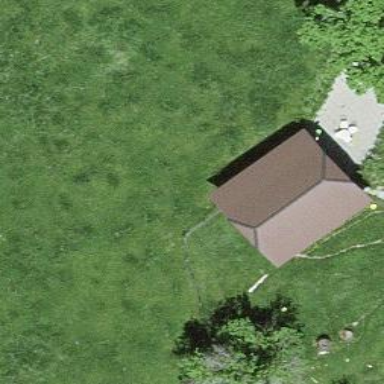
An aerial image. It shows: Barn.